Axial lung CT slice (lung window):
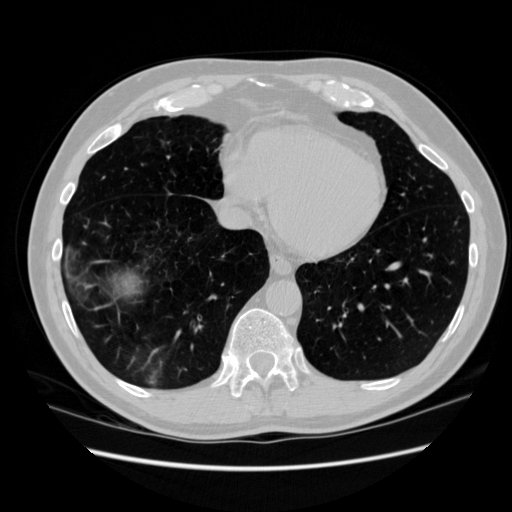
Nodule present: no